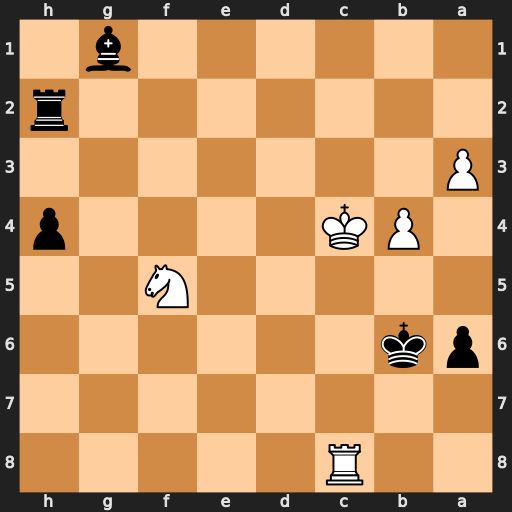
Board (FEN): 2R5/8/pk6/5N2/1PK4p/P7/7r/6b1
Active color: b
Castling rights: -
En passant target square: -
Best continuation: Rc2+ Kb3 Rxc8